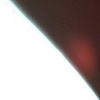
Label: sunburn